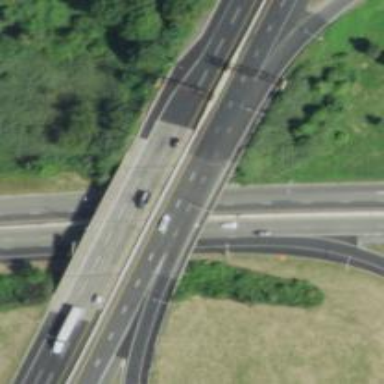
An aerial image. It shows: Motorway bridge with asphalt surface.